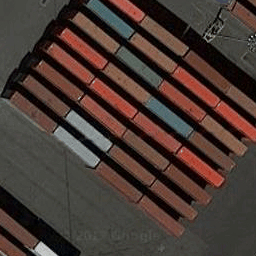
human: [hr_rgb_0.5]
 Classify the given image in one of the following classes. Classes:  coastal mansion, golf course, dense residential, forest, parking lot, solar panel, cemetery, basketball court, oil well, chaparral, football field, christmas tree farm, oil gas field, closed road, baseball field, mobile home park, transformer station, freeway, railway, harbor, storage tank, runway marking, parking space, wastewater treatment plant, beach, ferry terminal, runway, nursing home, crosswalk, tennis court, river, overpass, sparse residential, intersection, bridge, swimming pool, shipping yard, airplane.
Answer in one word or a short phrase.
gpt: shipping yard